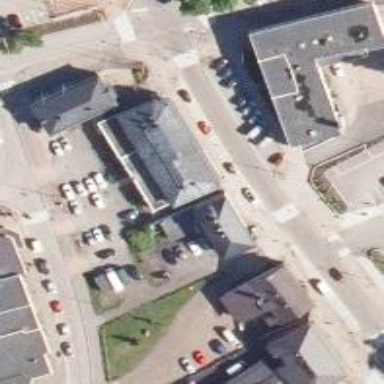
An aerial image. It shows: Post office.